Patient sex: M
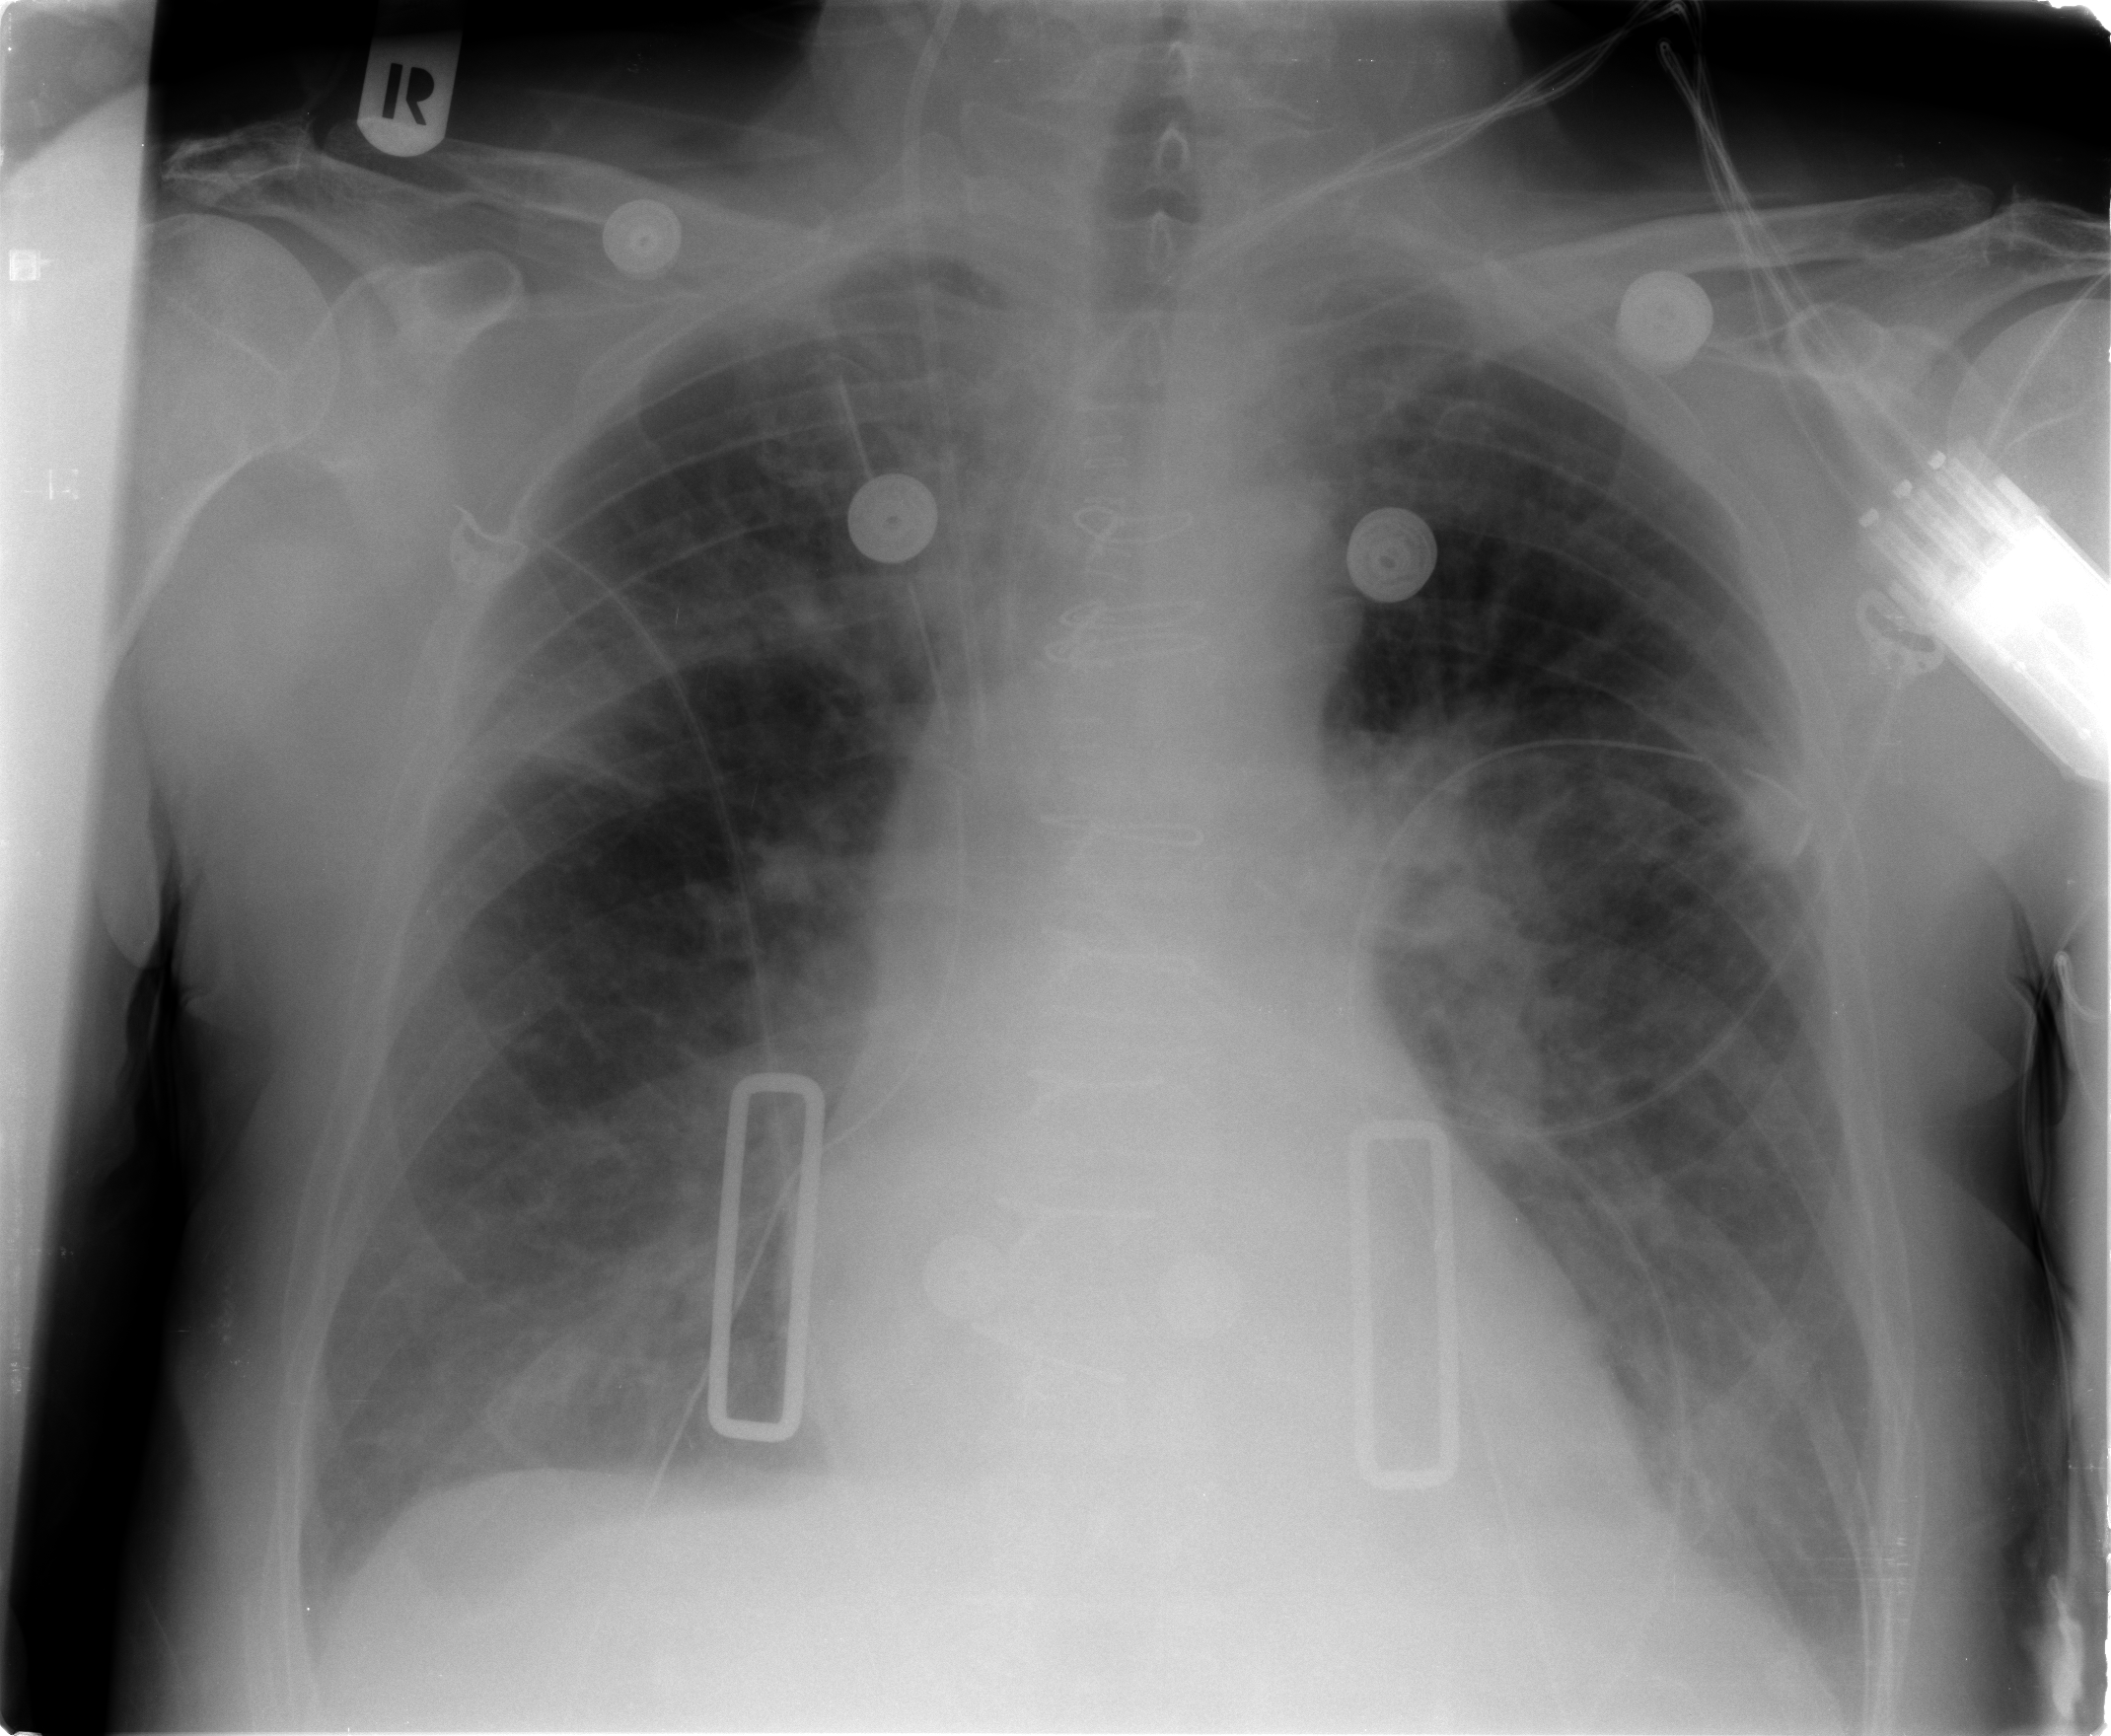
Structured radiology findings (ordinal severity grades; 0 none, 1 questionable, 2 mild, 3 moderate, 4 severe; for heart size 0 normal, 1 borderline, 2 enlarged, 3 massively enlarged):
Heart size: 0
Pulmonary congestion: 2
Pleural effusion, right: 0
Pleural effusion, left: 0
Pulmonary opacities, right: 1
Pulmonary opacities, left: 0
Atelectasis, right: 2
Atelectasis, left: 2